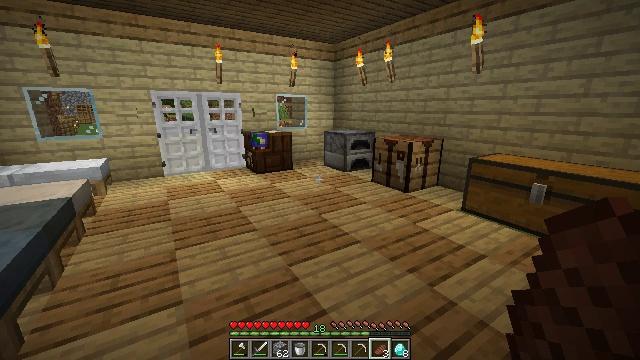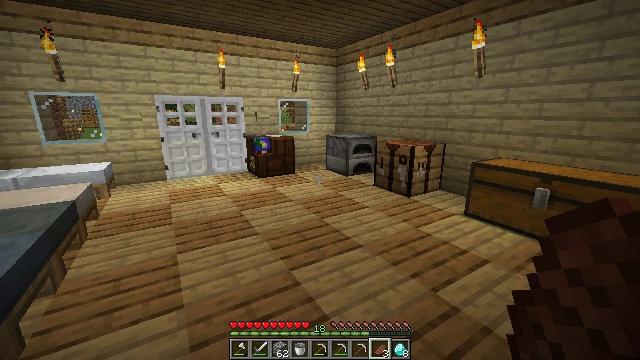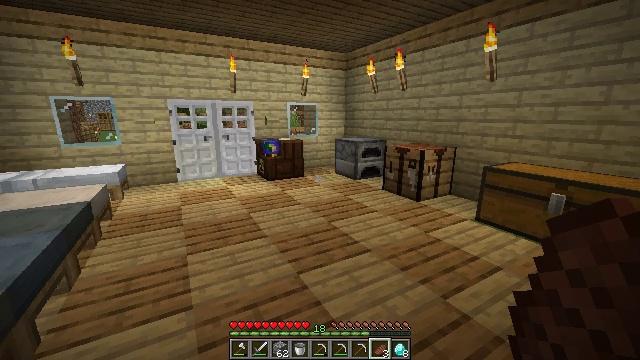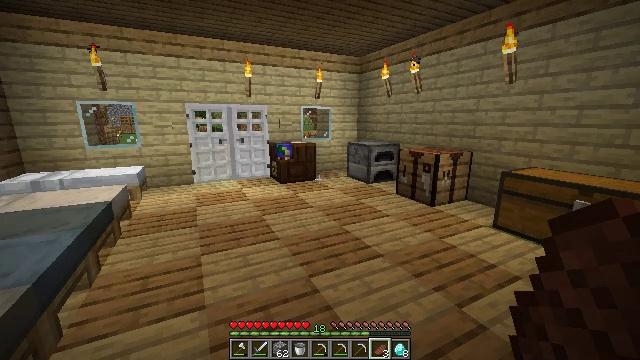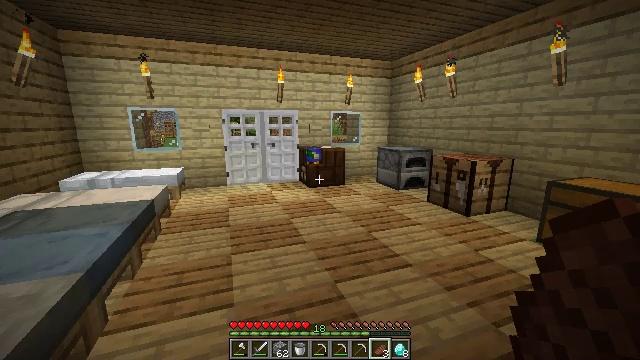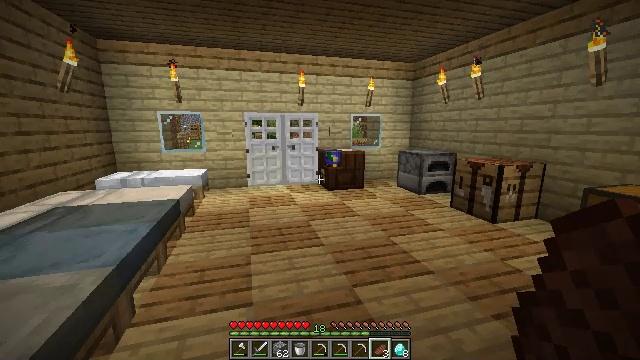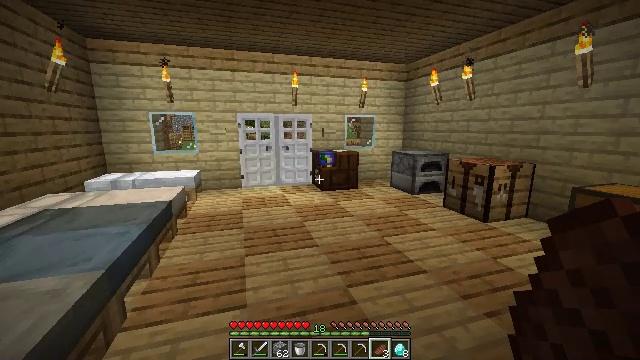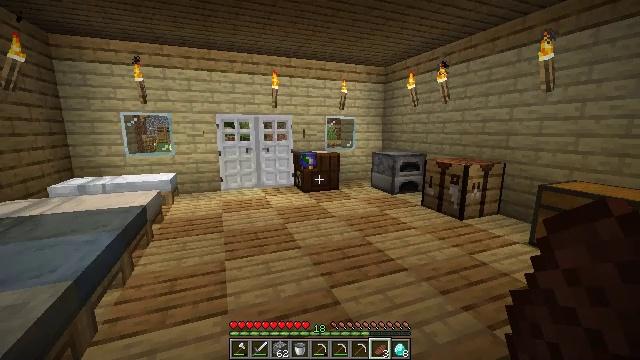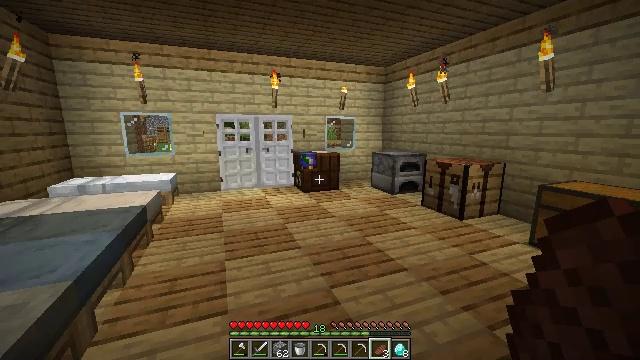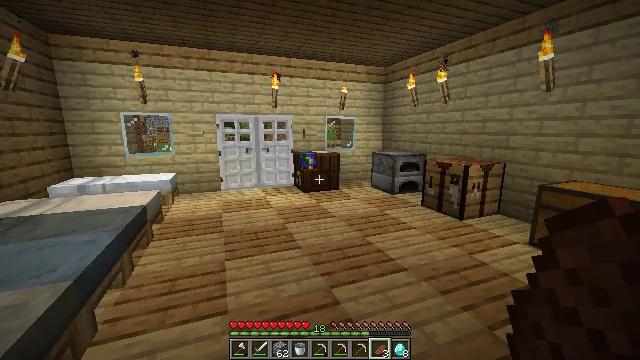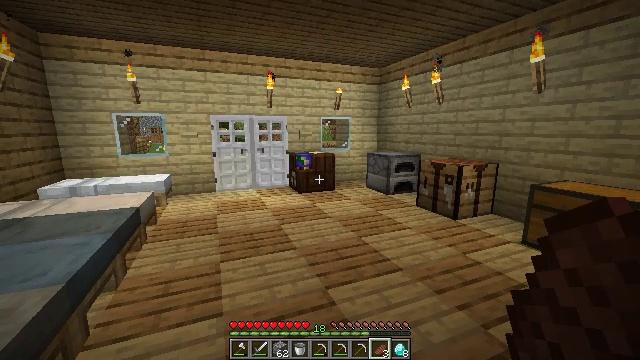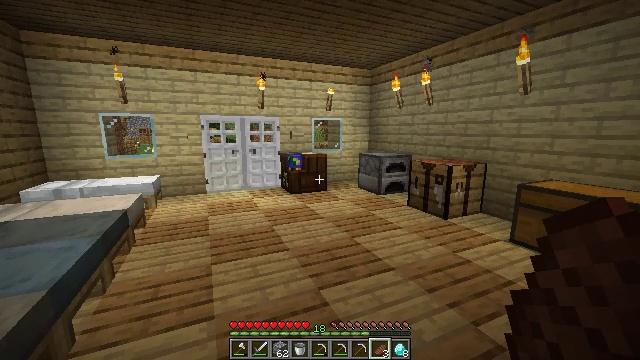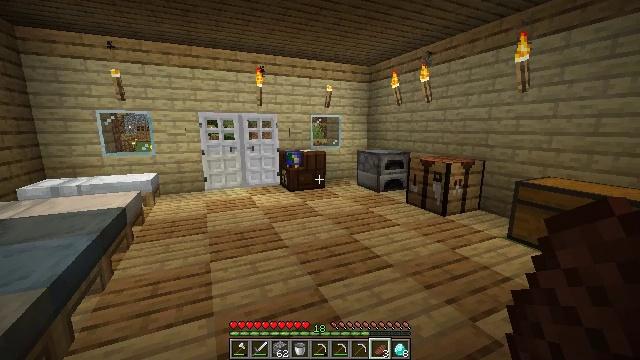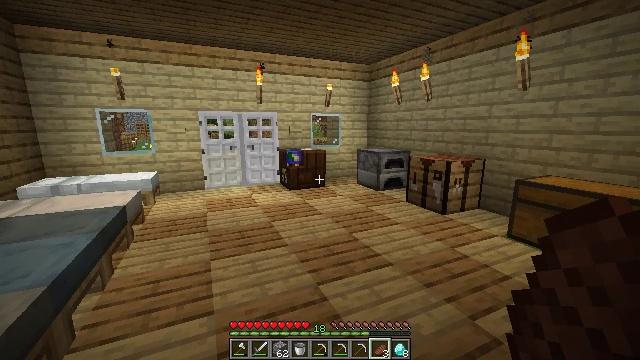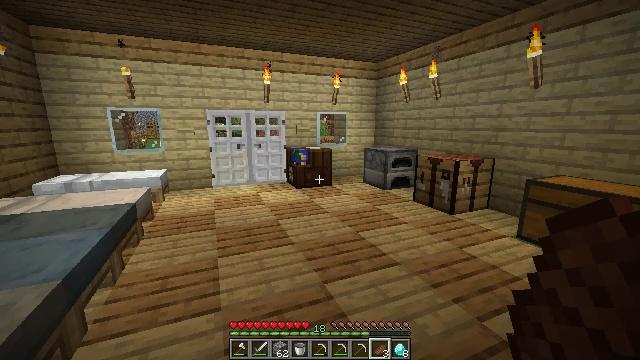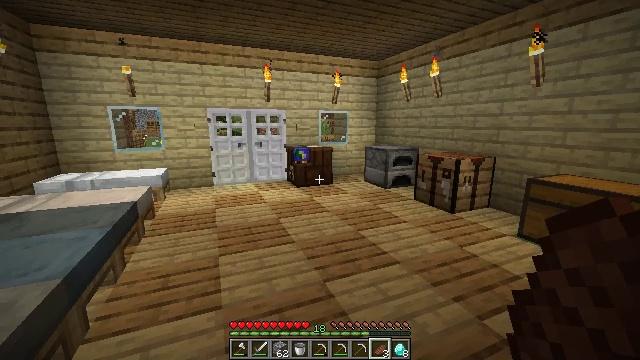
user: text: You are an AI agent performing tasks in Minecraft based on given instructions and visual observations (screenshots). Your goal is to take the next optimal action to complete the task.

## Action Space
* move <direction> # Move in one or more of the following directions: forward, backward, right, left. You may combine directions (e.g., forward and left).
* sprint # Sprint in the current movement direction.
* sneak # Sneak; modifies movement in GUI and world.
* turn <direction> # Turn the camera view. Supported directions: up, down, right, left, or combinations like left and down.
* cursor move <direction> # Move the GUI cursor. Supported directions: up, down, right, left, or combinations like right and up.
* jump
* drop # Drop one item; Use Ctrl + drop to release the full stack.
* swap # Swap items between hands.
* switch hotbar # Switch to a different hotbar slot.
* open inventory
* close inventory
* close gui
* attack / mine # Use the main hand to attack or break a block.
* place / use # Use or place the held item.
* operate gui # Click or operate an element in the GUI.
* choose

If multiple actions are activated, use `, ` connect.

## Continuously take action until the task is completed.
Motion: motion action
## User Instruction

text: Remove a cooked beef from the inventory.
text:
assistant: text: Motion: no_op
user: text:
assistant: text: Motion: turn left
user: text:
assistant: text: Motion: turn left
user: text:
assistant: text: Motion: turn left and up
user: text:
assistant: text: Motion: turn left
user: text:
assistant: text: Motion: turn right
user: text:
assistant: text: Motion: turn right
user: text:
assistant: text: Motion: no_op
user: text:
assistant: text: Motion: no_op
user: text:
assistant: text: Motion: turn right
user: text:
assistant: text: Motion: turn right
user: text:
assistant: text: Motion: no_op
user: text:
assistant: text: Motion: no_op
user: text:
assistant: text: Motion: turn left
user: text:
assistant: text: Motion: no_op
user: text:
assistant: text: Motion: no_op
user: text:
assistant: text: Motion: no_op
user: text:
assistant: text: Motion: no_op
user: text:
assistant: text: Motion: turn left
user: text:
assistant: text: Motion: turn left
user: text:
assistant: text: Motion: turn left
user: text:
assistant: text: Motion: move forward, turn left
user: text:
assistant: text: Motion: move forward, turn left
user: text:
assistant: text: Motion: move forward
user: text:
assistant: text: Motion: move forward
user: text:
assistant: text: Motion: move forward
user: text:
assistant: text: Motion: move forward
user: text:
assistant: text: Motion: move forward
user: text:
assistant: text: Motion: move forward
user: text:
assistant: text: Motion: move forward